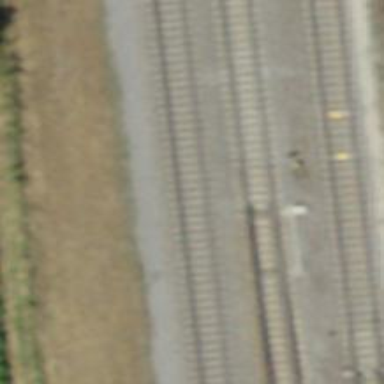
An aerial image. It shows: Railway switch.